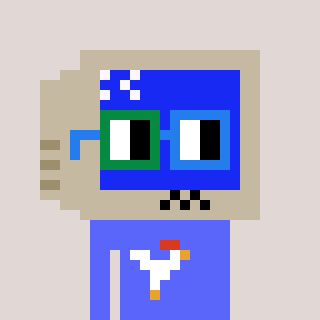
a pixel art character with square green and blue glasses, a old monitor-shaped head and a purple-colored body on a warm background